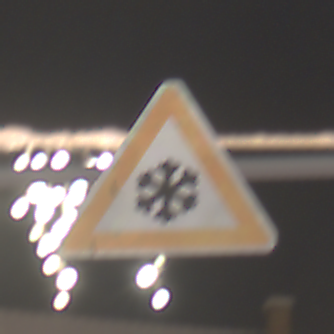
Verkehrszeichen: SchneeOderEisglaette
Umgebung: Outdoor, Urban
Tageszeit: Night
Wetter: Overcast
Licht: Artificial
Jahreszeit: Winter
Kontrast: MediumContrast